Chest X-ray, AP view. Patient: 32 years old, sex M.
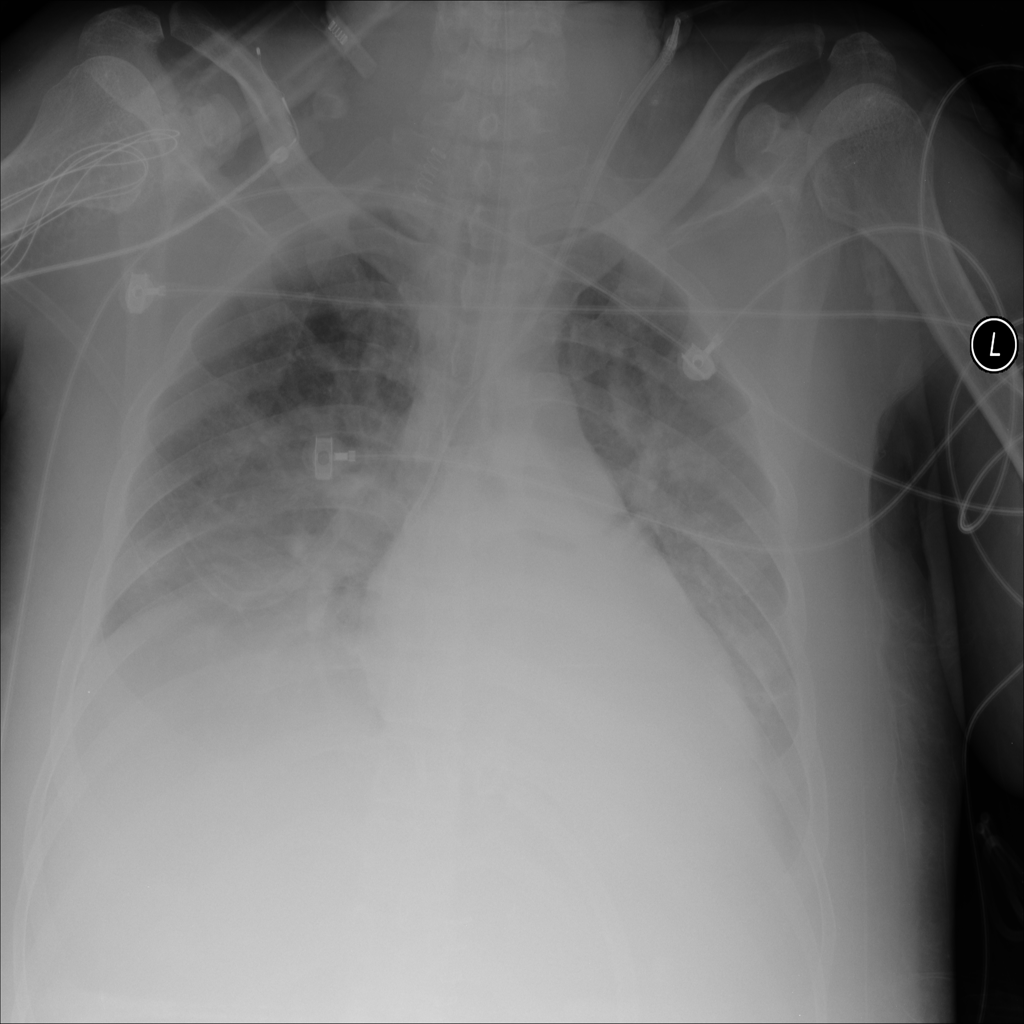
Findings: Cardiomegaly, Edema, Effusion